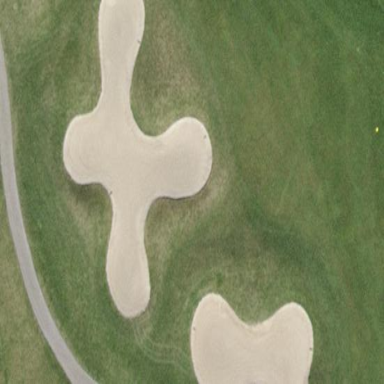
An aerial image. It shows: Sand bunker on golf course.